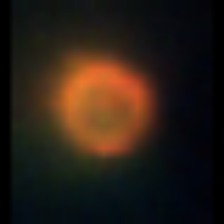
Taxon: Centric
Group: Diatoms